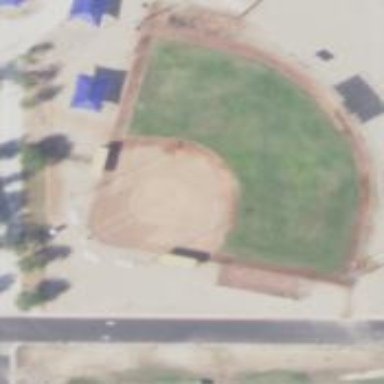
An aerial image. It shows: Softball pitch designated for baseball sports.